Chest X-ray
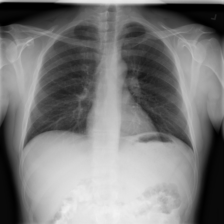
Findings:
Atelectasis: negative
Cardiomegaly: negative
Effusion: negative
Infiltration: negative
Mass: negative
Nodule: negative
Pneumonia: negative
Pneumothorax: negative
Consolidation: negative
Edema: negative
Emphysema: negative
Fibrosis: negative
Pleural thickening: negative
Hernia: negative